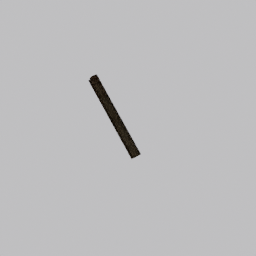
Label: tools